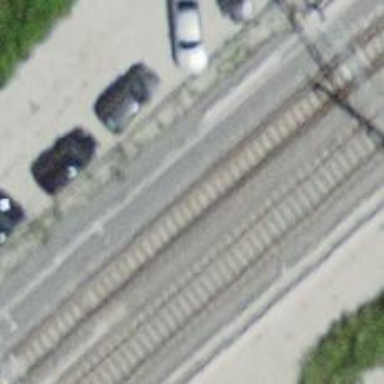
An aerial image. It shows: Abandoned railway with single track.